Question: I was wondering if it is possible to style a UINavigationBar using the appearance functions from iOS 5 like in the following image:

The Back Button is aligned to the left without any spaces. On the right side I want to have an other button or many buttons. Also no spaces.
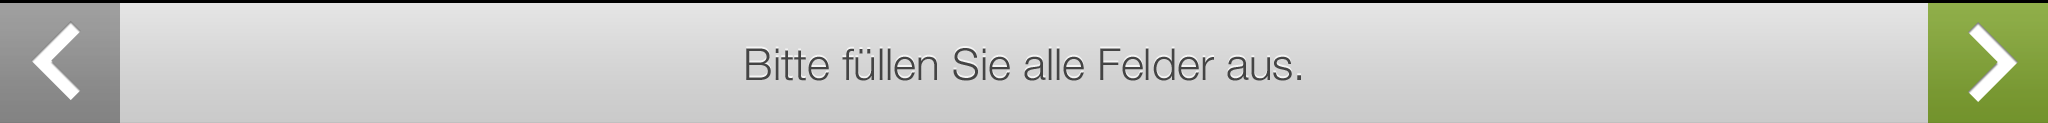
Answer: if you want your navigationbar to look like the image you've posted then use the customnavigation that means hide your original navigationbar at the launch of your project and create a view in xib with the 2 buttons and images and all customization as per your need and size that view of 44 height and place it on top of your viewcontroller so in that way your customizedview will work like your navigationbar and looks same as your above stated image.tell me if you need any example for that. Thanks.